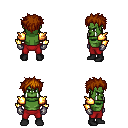
a pixel art fantasy rpg character, male body template, orc, green skin, gold arm armor, red pants, brunette bedhead hairstyle, metal gloves, black shoes, four views (front, back, left, right), 2x2 character sprite sheet, small pixel art, hard edges, no anti-aliasing